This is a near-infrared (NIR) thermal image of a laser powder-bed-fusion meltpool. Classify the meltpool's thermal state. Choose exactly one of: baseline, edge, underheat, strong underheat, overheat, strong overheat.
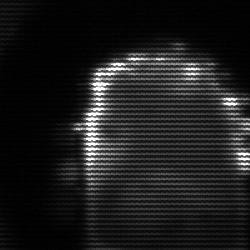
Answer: baseline